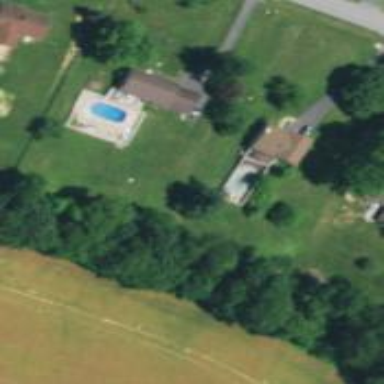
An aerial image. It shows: Swimming pool located in leisure land.